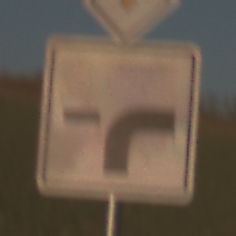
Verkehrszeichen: VerlaufVorfahrtsstrasse9
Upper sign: Vorfahrtsstrasse
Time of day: SunriseSunset
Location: Outdoor (Nature)
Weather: PartlyCloudy
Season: NotSpecified
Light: Natural